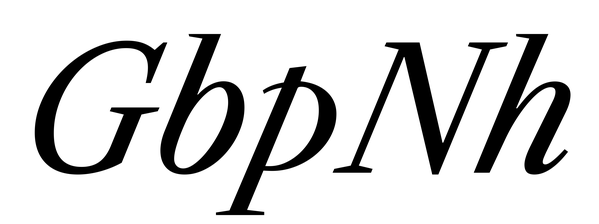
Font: LibreCaslonText-Italic_Italic